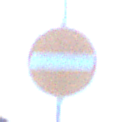
Verkehrszeichen: VerbotDerEinfahrt
Umgebung: Outdoor, Nature
Tageszeit: SunriseSunset
Wetter: PartlyCloudy
Licht: Natural
Jahreszeit: NotSpecified
Kontrast: MediumContrast